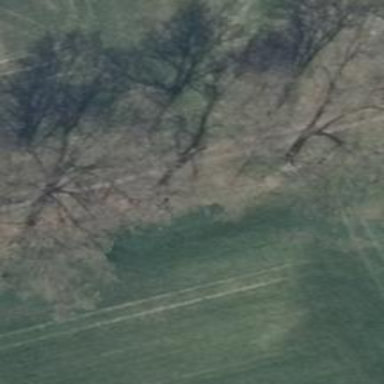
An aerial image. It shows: Row of deciduous broadleaved trees.